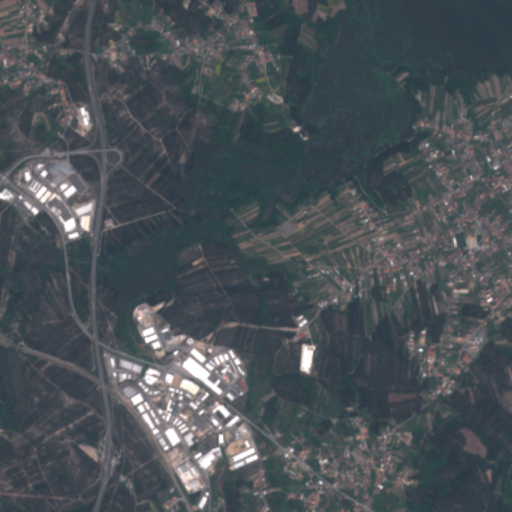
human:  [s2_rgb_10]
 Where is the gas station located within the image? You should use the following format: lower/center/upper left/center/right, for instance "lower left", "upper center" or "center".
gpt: The gas station is located in the lower center of the image.
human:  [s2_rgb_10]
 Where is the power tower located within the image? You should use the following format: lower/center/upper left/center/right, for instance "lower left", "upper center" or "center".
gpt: The power tower is located in the upper left of the image.
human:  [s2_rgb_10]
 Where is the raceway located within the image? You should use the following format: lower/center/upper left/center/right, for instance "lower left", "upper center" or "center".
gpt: The raceway is located in the lower center of the image.
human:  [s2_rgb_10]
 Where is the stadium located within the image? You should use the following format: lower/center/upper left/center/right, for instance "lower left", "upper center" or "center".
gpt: The stadium is located in the center right of the image.
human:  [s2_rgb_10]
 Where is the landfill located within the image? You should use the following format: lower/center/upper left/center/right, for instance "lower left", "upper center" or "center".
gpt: There is no landfill in the image.